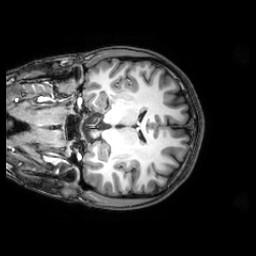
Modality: T1w
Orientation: coronal
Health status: healthy
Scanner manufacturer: philips
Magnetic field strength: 3 T
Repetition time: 0.0077 s
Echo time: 0.0035 s